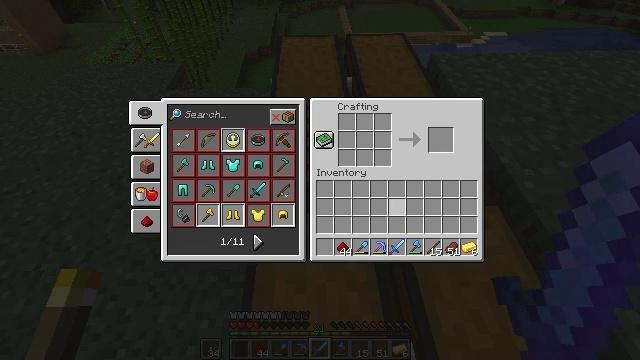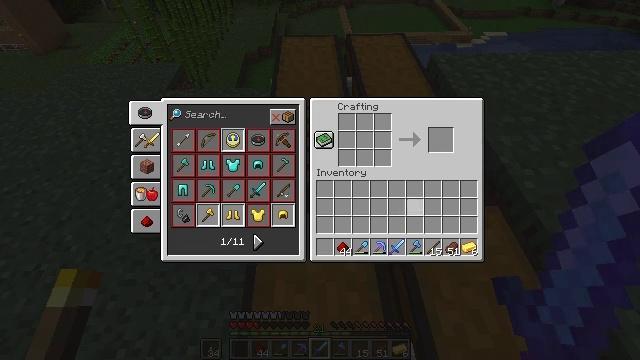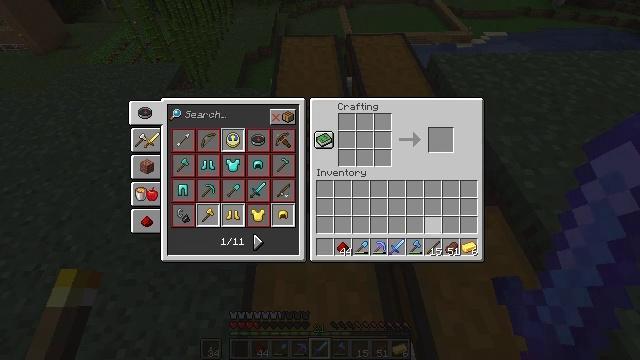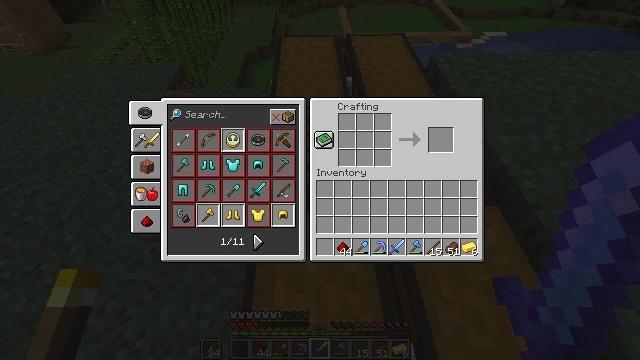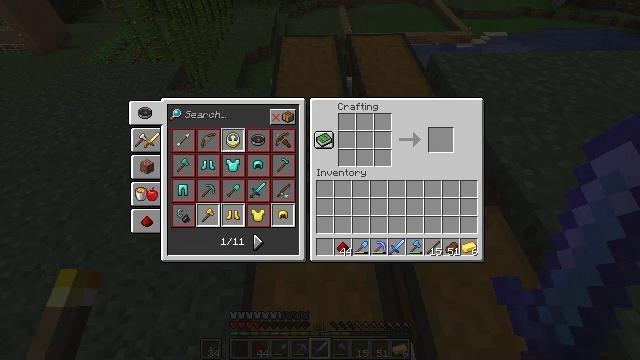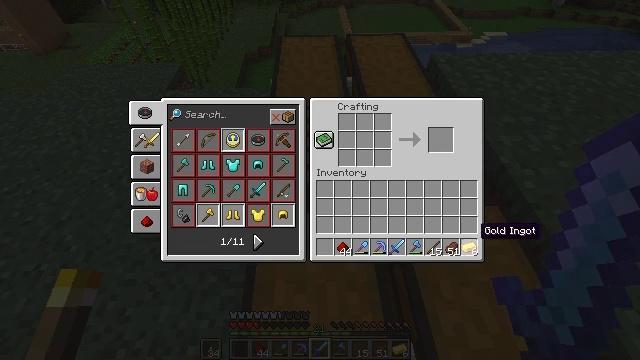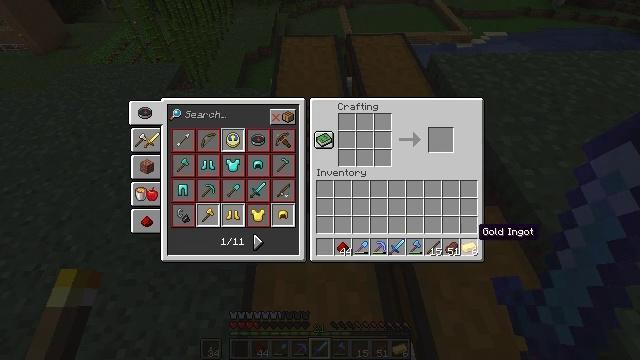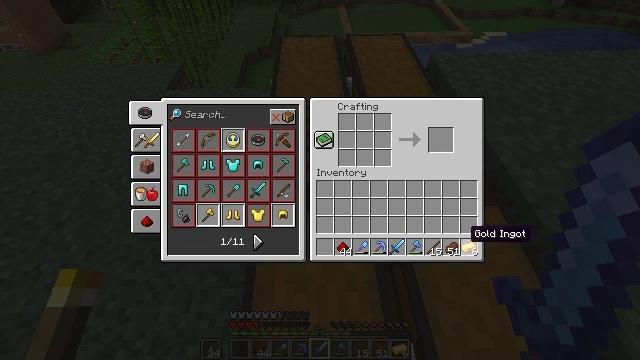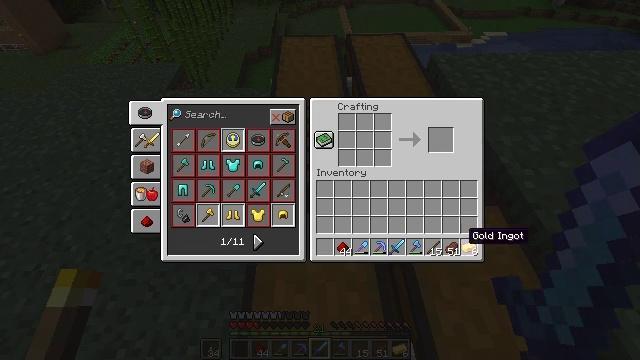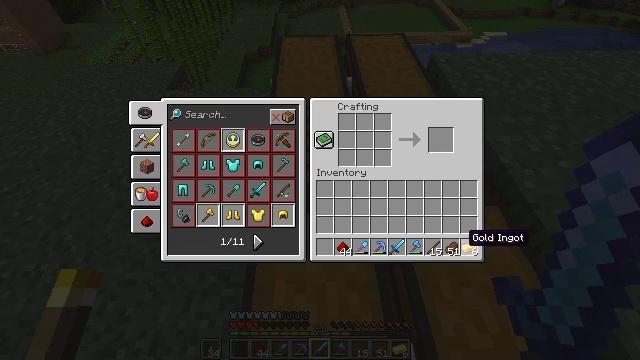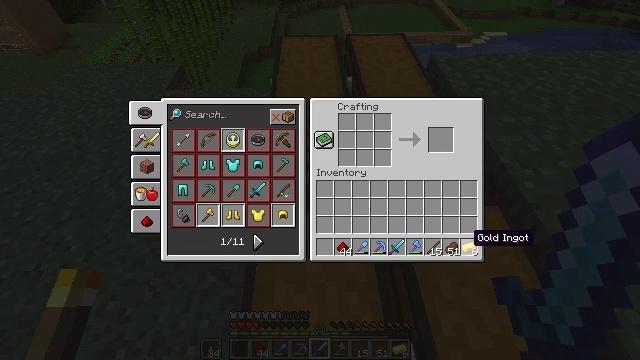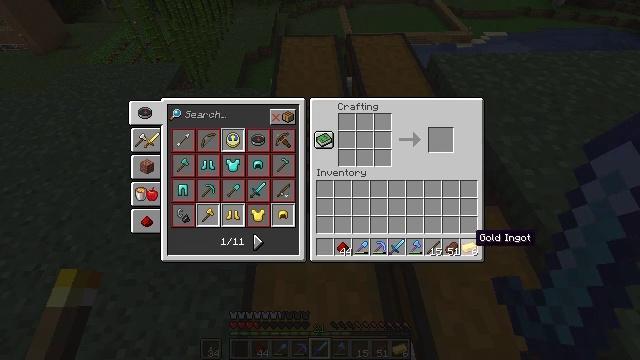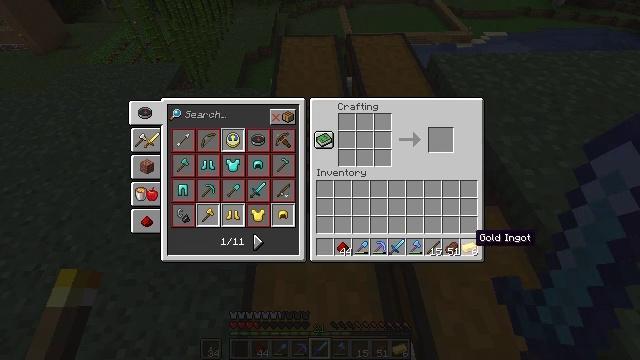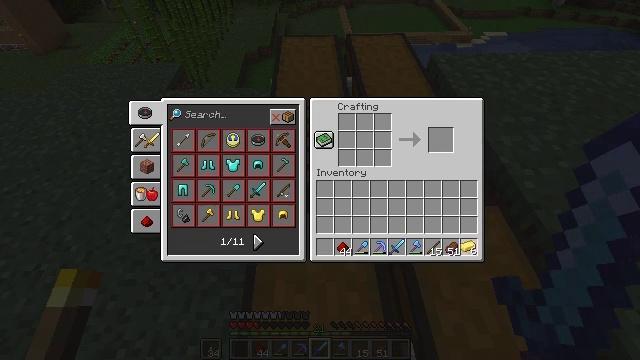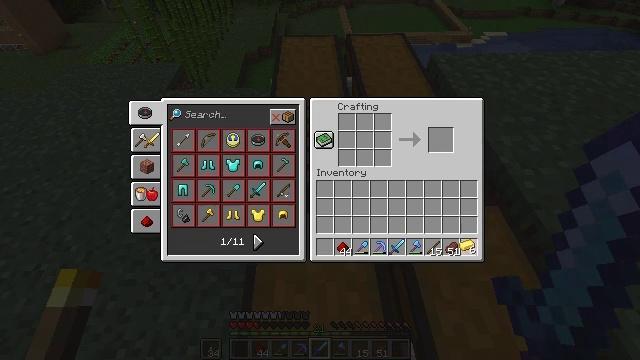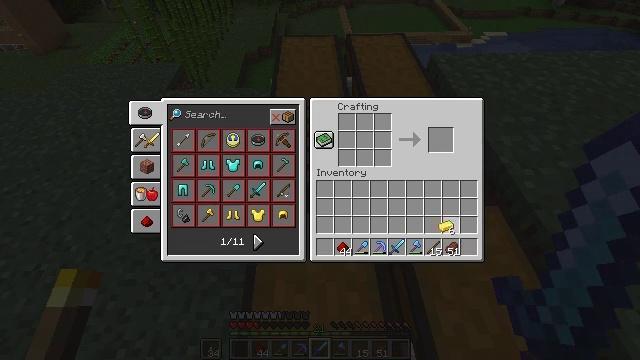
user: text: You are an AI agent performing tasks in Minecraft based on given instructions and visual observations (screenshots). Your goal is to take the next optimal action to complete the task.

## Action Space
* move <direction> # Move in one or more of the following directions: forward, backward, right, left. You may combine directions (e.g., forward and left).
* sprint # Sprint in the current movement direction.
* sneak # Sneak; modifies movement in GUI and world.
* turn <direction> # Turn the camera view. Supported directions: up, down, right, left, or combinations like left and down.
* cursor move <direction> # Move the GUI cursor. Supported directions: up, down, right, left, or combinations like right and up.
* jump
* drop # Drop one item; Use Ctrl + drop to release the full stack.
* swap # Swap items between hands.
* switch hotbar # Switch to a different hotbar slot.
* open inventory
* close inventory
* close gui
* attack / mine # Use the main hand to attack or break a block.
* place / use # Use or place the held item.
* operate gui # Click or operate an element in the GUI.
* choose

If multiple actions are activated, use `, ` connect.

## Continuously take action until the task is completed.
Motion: motion action
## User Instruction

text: Craft a powered rail with gold, sticks, and redstone.
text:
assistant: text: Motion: cursor move right and down
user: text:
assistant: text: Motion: cursor move right and down
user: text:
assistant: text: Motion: cursor move right and down
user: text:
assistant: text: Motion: no_op
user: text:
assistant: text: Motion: no_op
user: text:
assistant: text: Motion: no_op
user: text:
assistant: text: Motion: cursor move left
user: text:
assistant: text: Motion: no_op
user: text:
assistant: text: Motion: no_op
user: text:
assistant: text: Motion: no_op
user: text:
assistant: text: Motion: no_op
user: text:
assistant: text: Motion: no_op
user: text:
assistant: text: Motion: operate gui
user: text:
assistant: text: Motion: operate gui
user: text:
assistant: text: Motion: cursor move left and up
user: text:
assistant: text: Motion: cursor move left and up
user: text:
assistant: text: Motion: cursor move left and up
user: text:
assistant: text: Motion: no_op
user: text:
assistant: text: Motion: no_op
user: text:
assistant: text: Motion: no_op
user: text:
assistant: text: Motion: cursor move up
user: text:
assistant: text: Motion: no_op
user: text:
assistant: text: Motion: cursor move left
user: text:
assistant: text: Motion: no_op
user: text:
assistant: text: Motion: no_op
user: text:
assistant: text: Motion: no_op
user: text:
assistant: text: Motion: no_op
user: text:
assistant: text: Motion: no_op
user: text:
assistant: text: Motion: no_op
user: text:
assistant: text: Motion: no_op